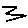
Label: zigzag